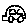
Label: car